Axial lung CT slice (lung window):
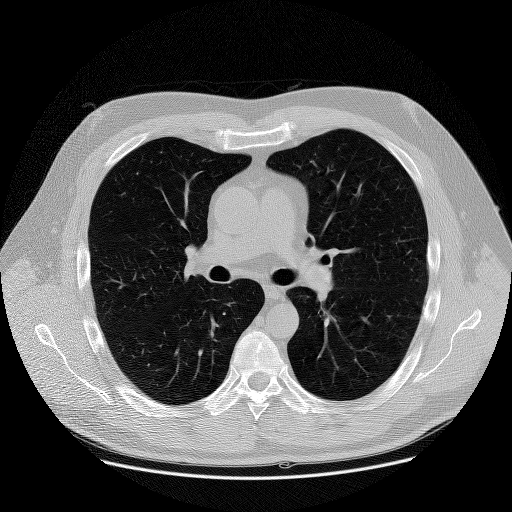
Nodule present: no